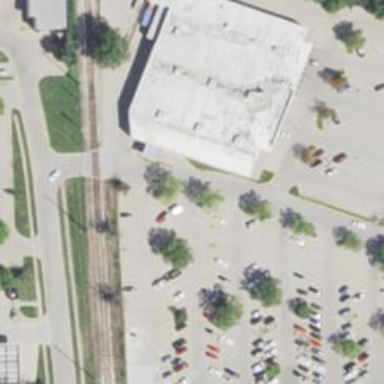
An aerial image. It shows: Retail building.